You are looking at the short-time Fourier spectrogram of a bearing's acceleration signal. Classify the bearing condition as one of: normal, inner_race, outer_race, ball.
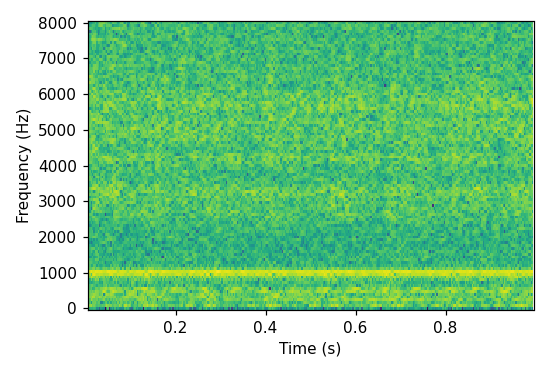
Answer: normal